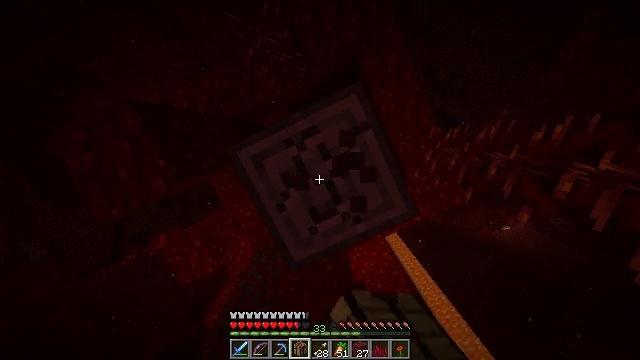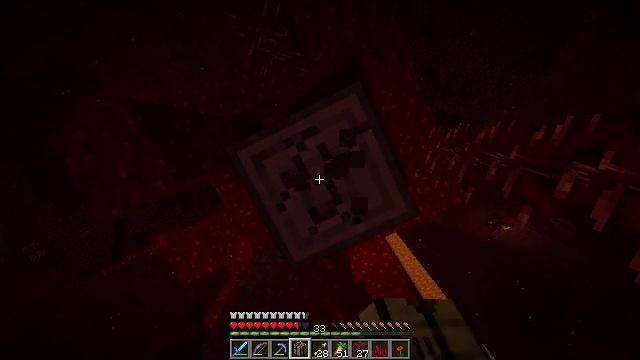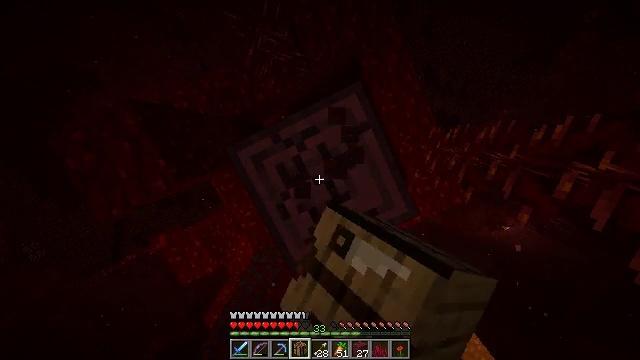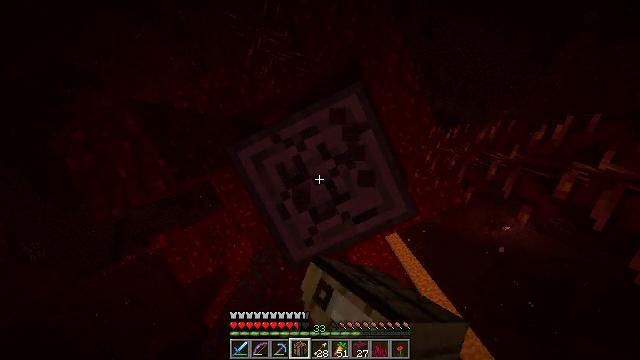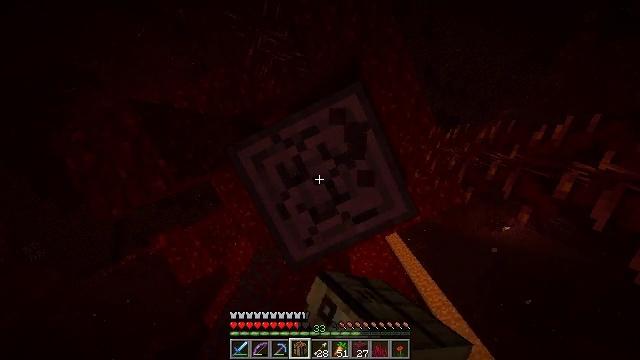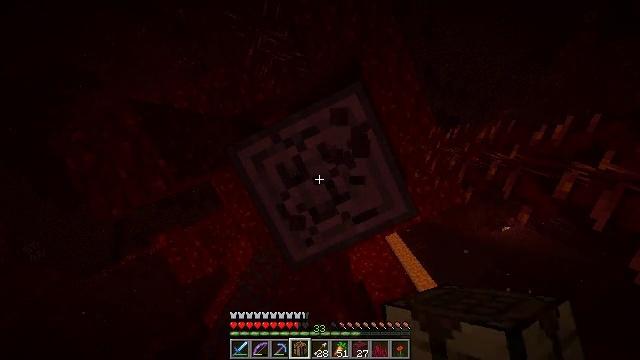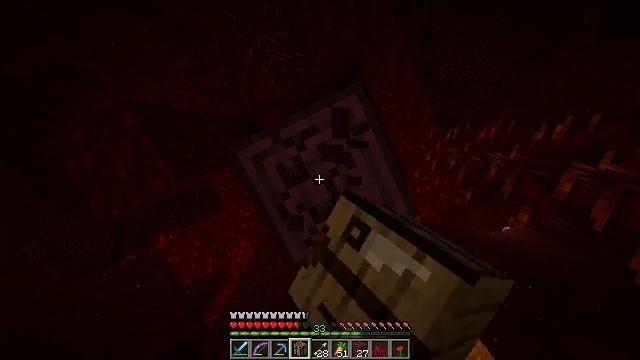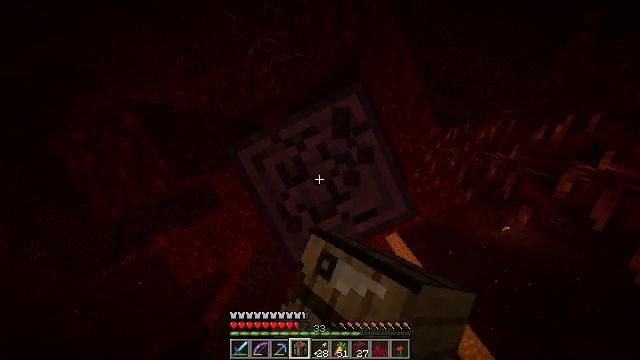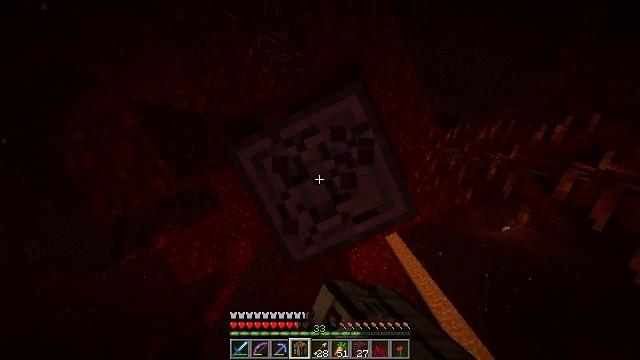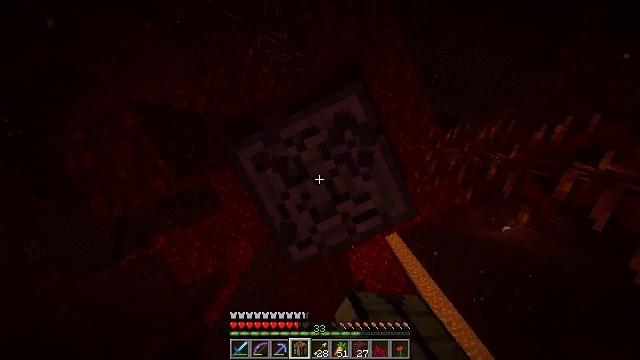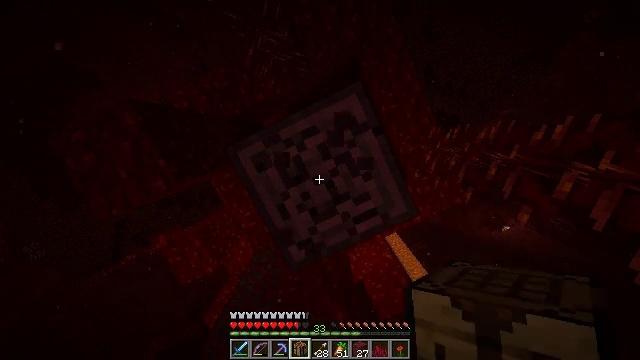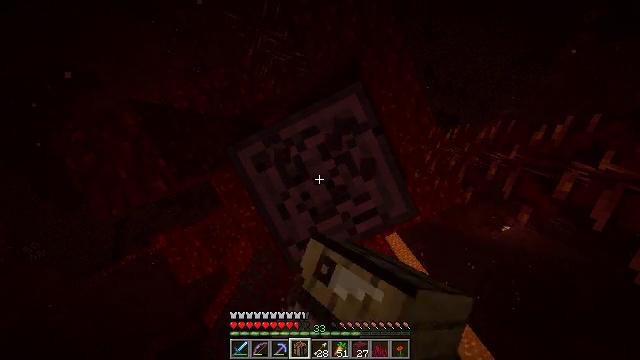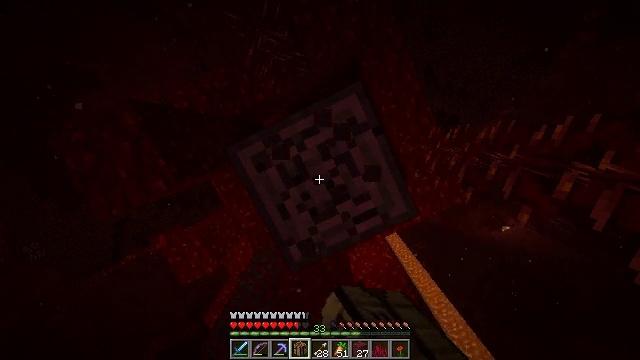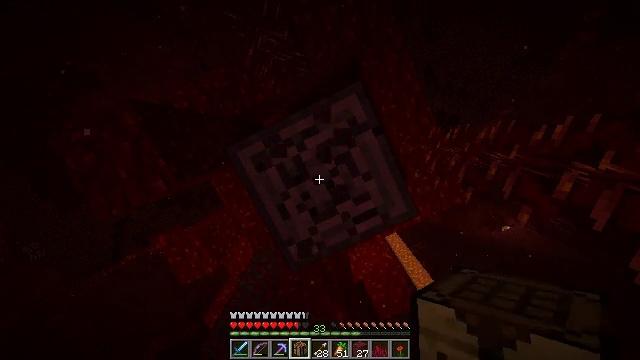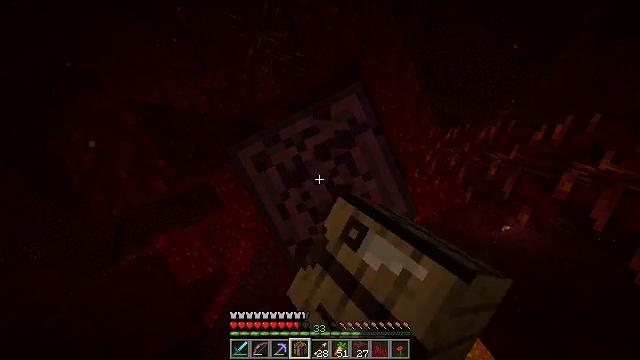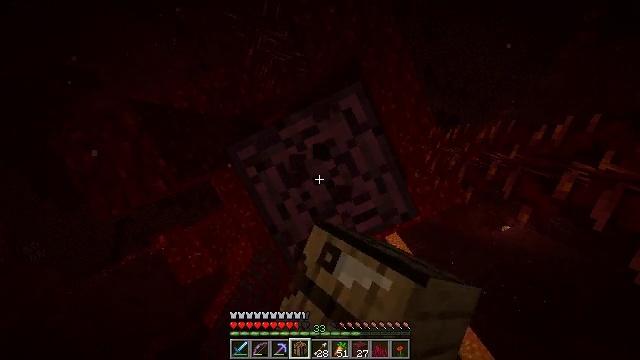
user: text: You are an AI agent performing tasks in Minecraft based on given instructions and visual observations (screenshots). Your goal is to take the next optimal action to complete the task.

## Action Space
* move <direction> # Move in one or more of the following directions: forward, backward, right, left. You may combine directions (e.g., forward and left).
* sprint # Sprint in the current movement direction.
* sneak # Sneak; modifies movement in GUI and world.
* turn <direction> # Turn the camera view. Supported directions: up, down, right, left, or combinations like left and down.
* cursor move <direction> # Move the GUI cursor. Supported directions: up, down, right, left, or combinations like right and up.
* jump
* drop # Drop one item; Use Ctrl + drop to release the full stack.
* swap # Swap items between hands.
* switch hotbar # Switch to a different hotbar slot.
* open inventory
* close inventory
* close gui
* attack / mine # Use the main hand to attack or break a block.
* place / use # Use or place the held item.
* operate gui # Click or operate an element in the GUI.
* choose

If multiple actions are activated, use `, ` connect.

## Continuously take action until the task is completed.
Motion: motion action
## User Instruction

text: Mine the crimson stem in the Nether.
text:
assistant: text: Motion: sneak, attack / mine
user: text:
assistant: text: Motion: sneak, attack / mine
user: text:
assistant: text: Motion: sneak, attack / mine
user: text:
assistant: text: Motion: sneak, attack / mine
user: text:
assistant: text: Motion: sneak, attack / mine
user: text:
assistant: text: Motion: sneak, attack / mine
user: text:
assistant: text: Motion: sneak, attack / mine
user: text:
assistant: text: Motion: sneak, attack / mine
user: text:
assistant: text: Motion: sneak, attack / mine
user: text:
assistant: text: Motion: sneak, attack / mine
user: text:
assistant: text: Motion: sneak, attack / mine
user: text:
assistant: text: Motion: sneak, attack / mine
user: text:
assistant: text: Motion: sneak, attack / mine
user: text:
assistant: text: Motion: sneak, attack / mine
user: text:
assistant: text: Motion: sneak, attack / mine
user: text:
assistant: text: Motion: sneak, attack / mine
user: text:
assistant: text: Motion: sneak, attack / mine
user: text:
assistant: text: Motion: sneak, attack / mine
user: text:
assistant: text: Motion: sneak, attack / mine
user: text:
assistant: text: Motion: sneak, attack / mine
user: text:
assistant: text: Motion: sneak, attack / mine
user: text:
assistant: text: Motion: sneak, attack / mine
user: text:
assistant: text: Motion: sneak, attack / mine
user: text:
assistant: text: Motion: sneak, attack / mine
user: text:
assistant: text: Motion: sneak, attack / mine
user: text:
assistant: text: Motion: sneak, attack / mine
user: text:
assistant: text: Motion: sneak, attack / mine
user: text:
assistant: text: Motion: sneak, attack / mine
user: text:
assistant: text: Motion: sneak, attack / mine
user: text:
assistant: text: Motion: sneak, attack / mine